Question: I'm using Intellij IDEA and Android Annotations in my android project. How can I avoid this little annoying thing when I have to delete manually autogenerated classes before rebuilding project?
This is an error I'm talking about

To make it work I have to delete manually classes which was generated by Android Annotations.
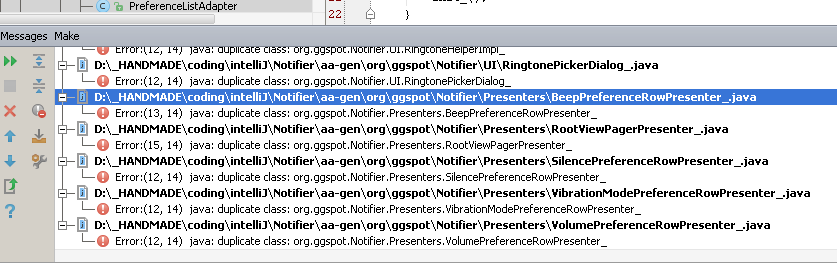
Answer: This problem will be fixed in IDEA 12.0.1.
Workaround for 12.0 build: explicitly exclude the root with the generated sources from compilation. You can do it in 'Settings' | 'Compiler' | .